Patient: sex F, age 70
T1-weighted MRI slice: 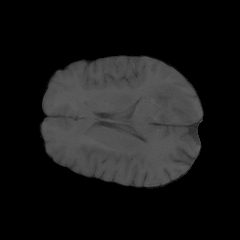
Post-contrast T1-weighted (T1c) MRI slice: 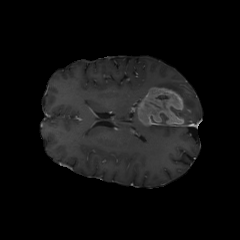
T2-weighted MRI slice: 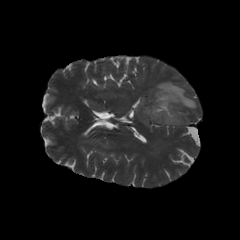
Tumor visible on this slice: yes
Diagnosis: Glioblastoma, IDH-wildtype
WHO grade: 4